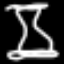
Label: hourglass